Interaction volume radius: 10 \u00c5
Interaction volume height: 35 \u00c5
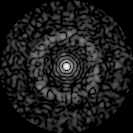
Disorder parameter: 0.805